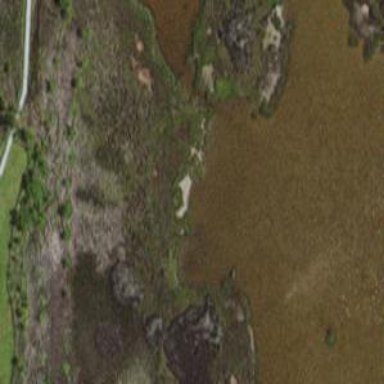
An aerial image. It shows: Marsh wetland.